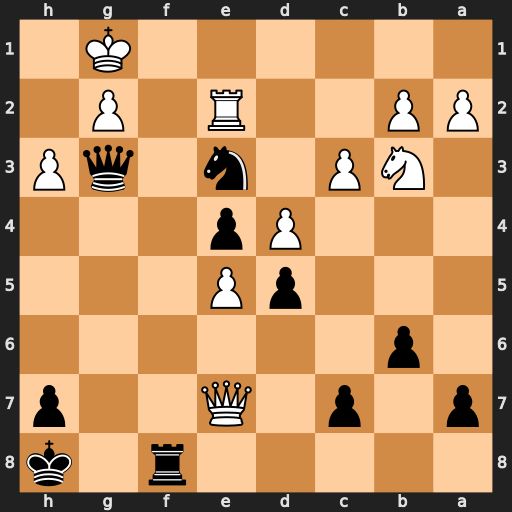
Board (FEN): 5r1k/p1p1Q2p/1p6/3pP3/3Pp3/1NP1n1qP/PP2R1P1/6K1
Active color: b
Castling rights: -
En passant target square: -
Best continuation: Rf1#